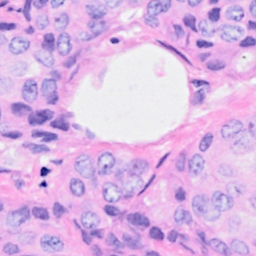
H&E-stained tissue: Breast